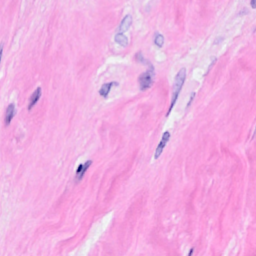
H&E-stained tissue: Breast